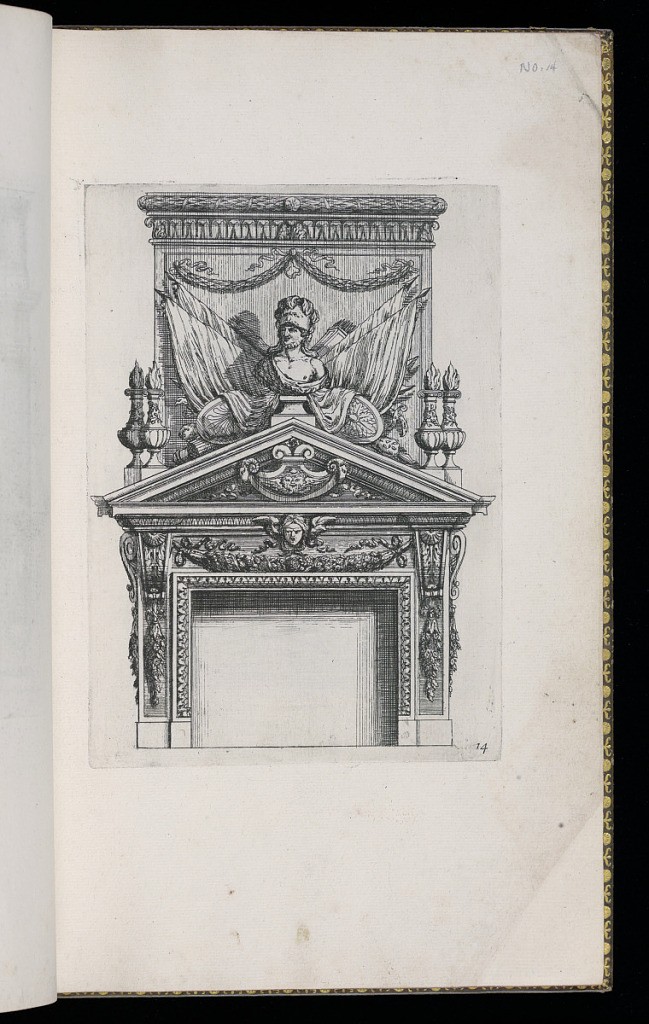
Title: Chimney Piece Design
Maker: D. Antoine Pierretz, French, active 1647
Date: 1647
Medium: Etching on laid paper
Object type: Print
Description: Design for a chimneypiece and overmantel in the form of a classical temple façade with classical baroque motifs including festoons of leaves, masks (mascaron). Above the sculpted pediment, the overmantel features a trophy of arms with a sculpted bust, shields, spears, banners, swords, and quivers of arrows. Flaming vase finials, moldings and sculpted motifs featuring acanthus leaves, lamb's tongue, laurel leaves, rosettes, and ribbons. The plate is numbered.